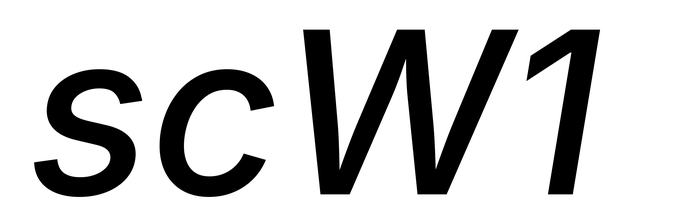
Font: Inter-Italic_Medium_Italic